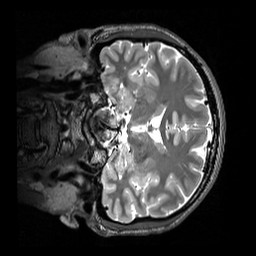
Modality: T2w
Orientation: coronal
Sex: male
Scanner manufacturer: siemens
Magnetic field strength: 3 T
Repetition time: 3.2 s
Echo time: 0.409 s